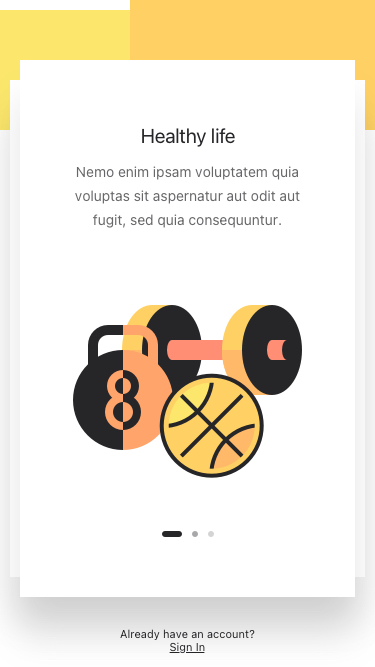
Text in this UI design:
Already have an account? Sign In
Healthy life
Nemo enim ipsam voluptatem quia voluptas sit aspernatur aut odit aut fugit, sed quia consequuntur.